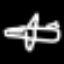
Label: airplane